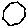
Label: hexagon